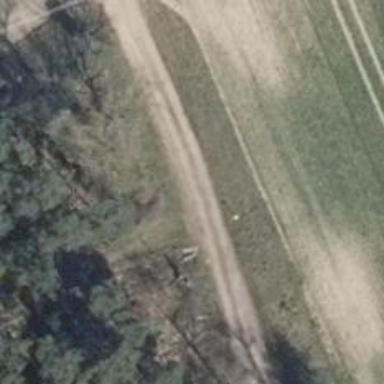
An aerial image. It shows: Grassy track with grade5 tracktype.